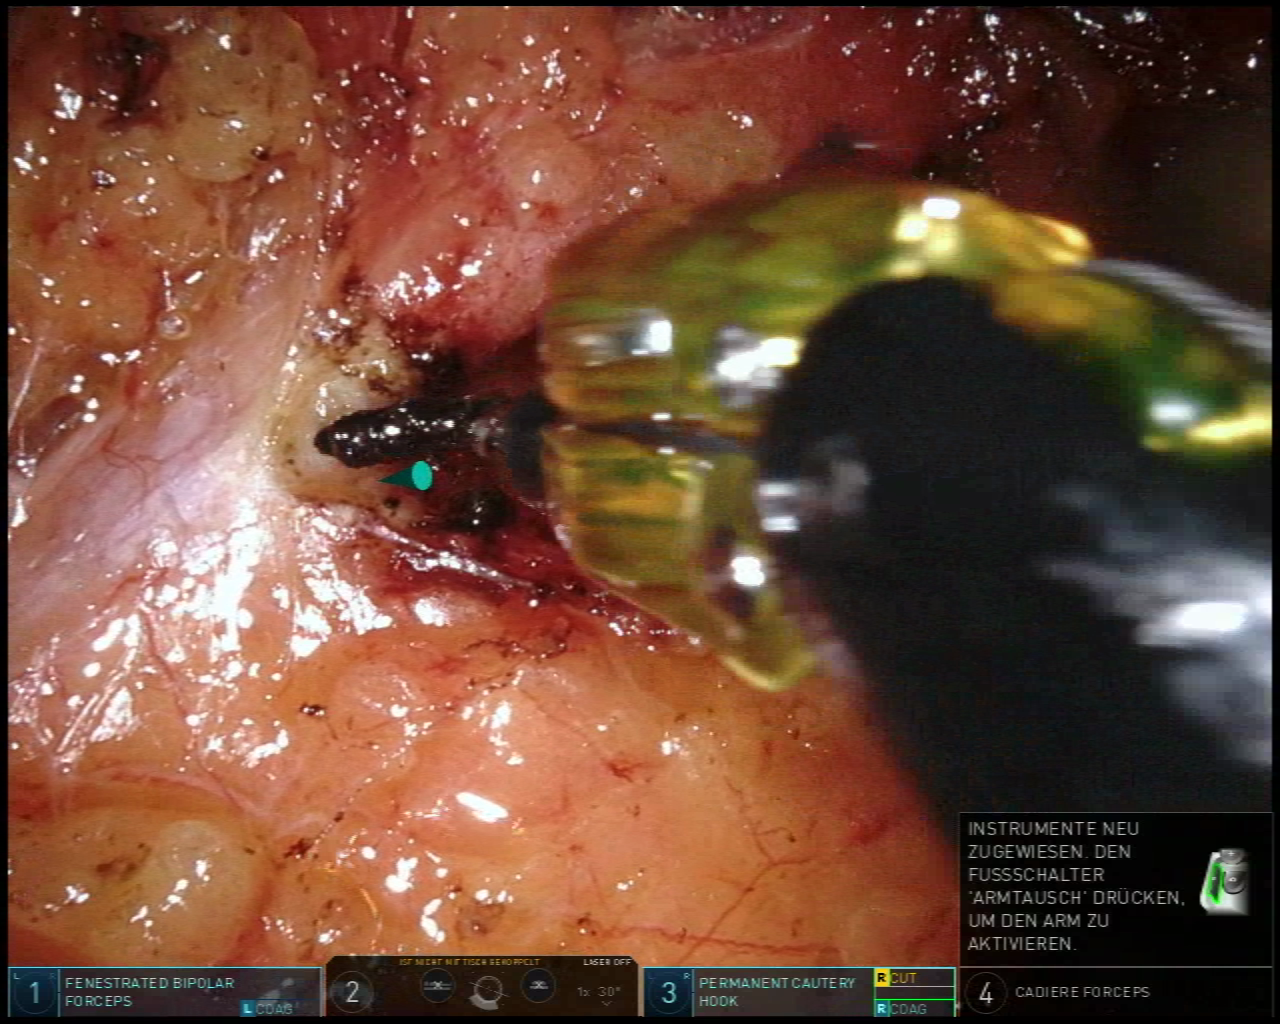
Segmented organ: inferior_mesenteric_artery
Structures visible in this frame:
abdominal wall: no
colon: no
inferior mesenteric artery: yes
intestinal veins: no
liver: no
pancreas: no
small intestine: no
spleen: no
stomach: no
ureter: no
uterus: no
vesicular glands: no